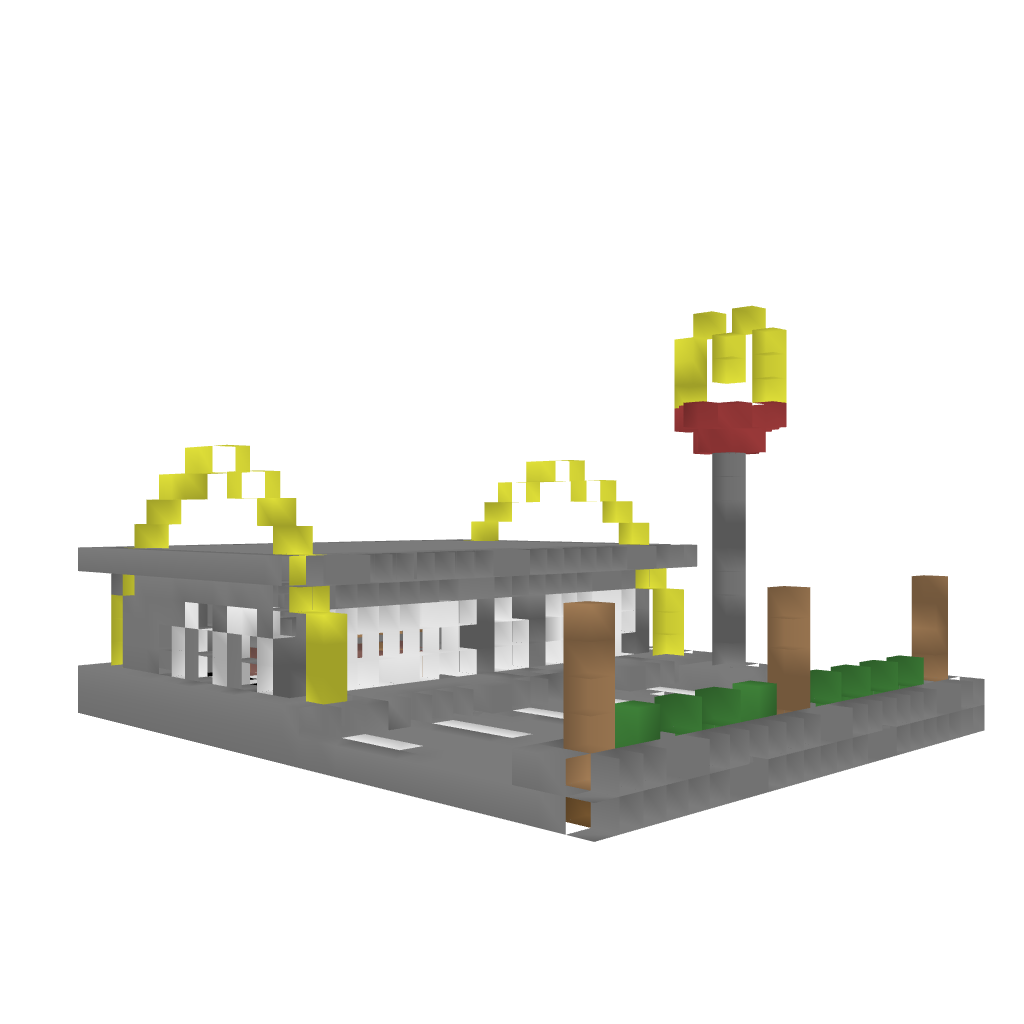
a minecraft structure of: Mc Donald's good quality